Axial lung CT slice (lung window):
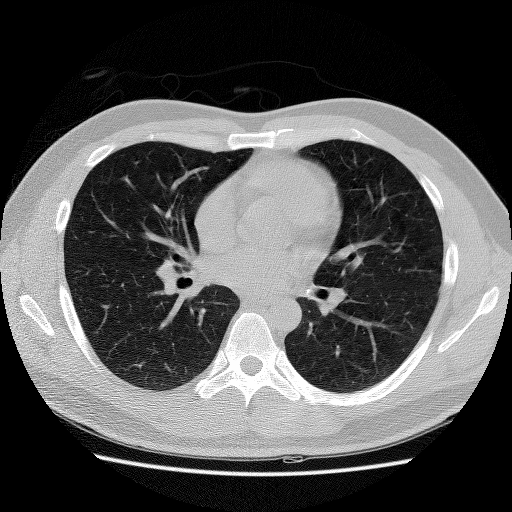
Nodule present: no